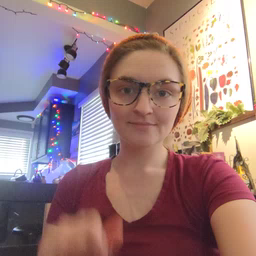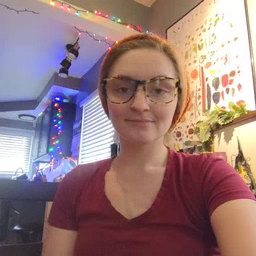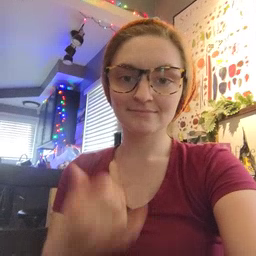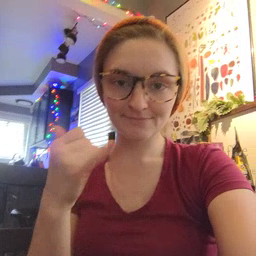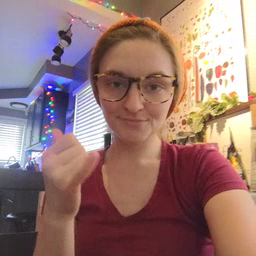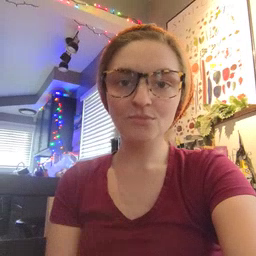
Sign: yellow